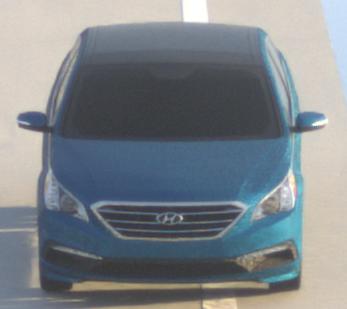
Make: Hyundai
Model: Sonata
Detailed model: Gen. 7
Model produced from: 2015
Model produced until: 2017
Doors: 4
Color: blue
Road condition: dry road
Daytime: sunrise or sunset
Contrast: low contrast